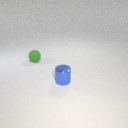
small green rubber sphere behind small blue metal cylinder